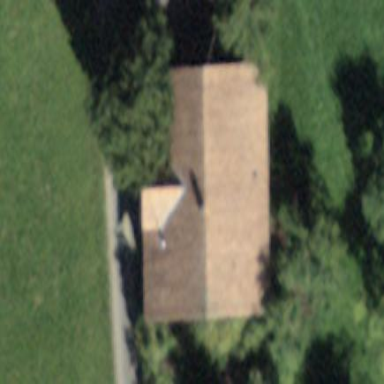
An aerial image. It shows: Farm building.